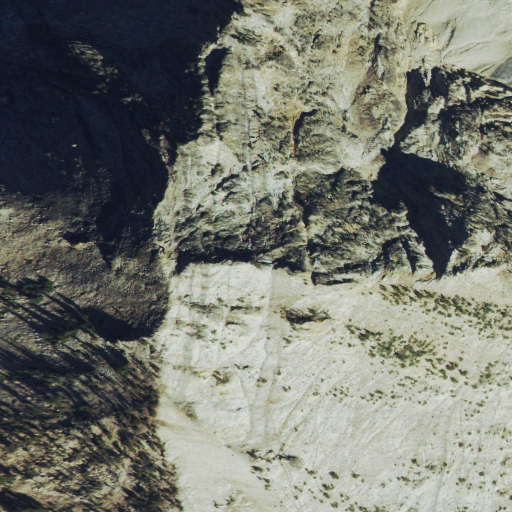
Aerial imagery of mountain in Idaho named Alpine Peak containing grassland, barren land, snow, and evergreen forest